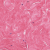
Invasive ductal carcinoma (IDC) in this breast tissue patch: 0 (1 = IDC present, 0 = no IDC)